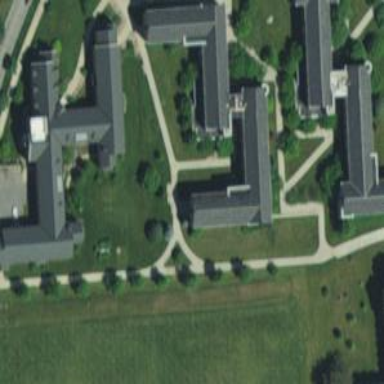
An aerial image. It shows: Dormitory building.